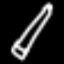
Label: pencil